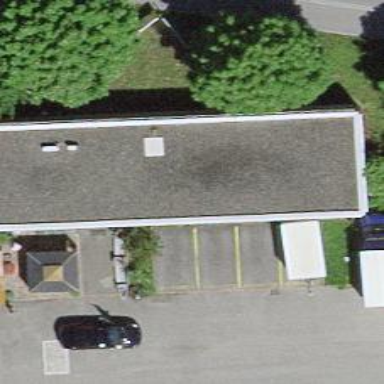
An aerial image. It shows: Commercial building.